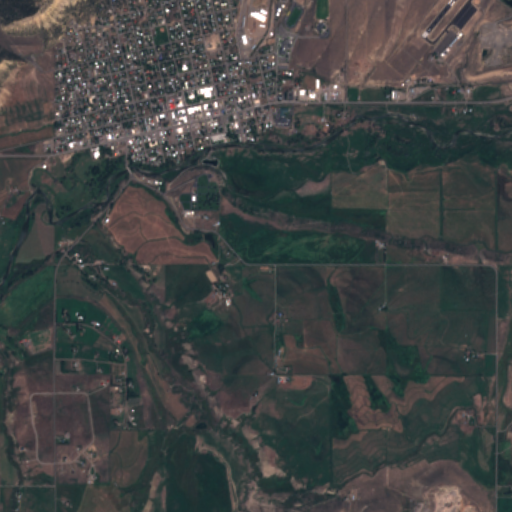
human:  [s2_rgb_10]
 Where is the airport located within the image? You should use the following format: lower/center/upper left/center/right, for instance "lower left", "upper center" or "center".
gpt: The airport is located in the upper right of the image.
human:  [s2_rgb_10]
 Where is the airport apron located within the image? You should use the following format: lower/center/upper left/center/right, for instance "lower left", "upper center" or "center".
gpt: The airport apron is located in the upper right of the image.
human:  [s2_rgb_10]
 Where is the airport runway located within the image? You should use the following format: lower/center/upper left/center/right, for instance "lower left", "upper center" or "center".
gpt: The airport runway is located in the upper right of the image.
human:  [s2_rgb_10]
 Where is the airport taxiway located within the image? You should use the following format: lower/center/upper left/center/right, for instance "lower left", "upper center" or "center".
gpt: The airport taxiway is located in the upper right of the image.
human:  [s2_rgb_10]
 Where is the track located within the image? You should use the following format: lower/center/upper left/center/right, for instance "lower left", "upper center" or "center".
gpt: The track is located in the upper center of the image.
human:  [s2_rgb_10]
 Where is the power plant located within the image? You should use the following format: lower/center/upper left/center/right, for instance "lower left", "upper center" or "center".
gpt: There is no power plant in the image.